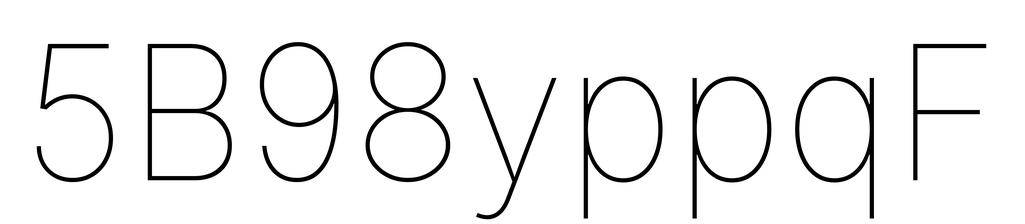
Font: Inter_Thin